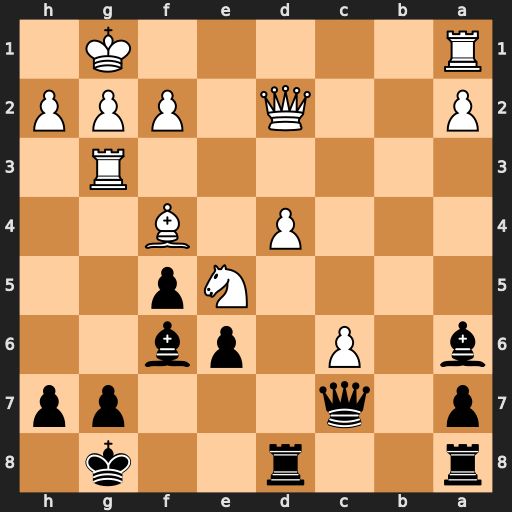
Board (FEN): r2r2k1/p1q3pp/b1P1pb2/4Np2/3P1B2/6R1/P2Q1PPP/R5K1
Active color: b
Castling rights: -
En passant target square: -
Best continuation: Bxe5 Bxe5 Qxe5